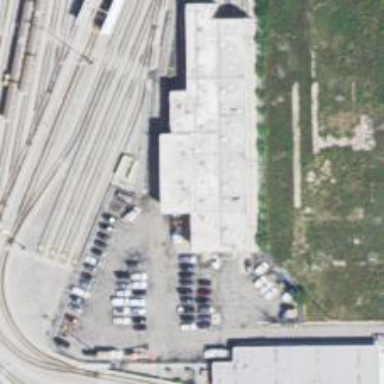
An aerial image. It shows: Building passage tunnel in yard with electrified rail service.